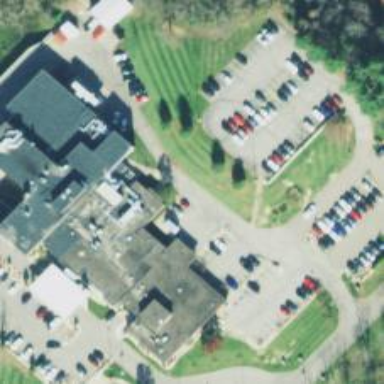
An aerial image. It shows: Hospital providing healthcare services.